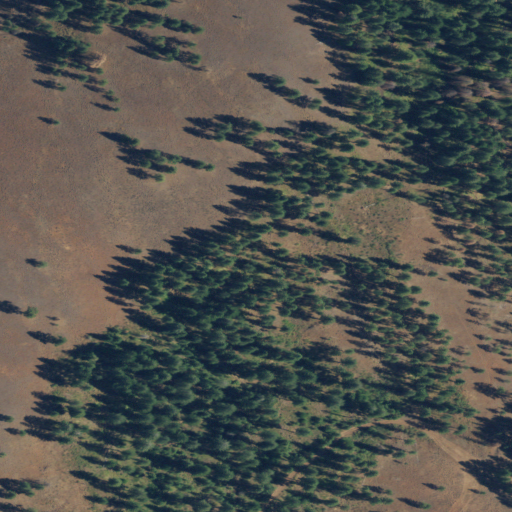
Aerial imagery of ridge(s) in Oregon named Red Ridge containing shrub, evergreen forest, and grassland